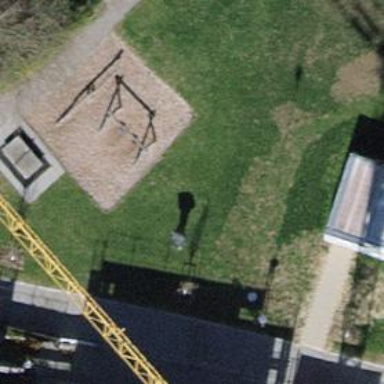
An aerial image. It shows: Playground area for leisure land.